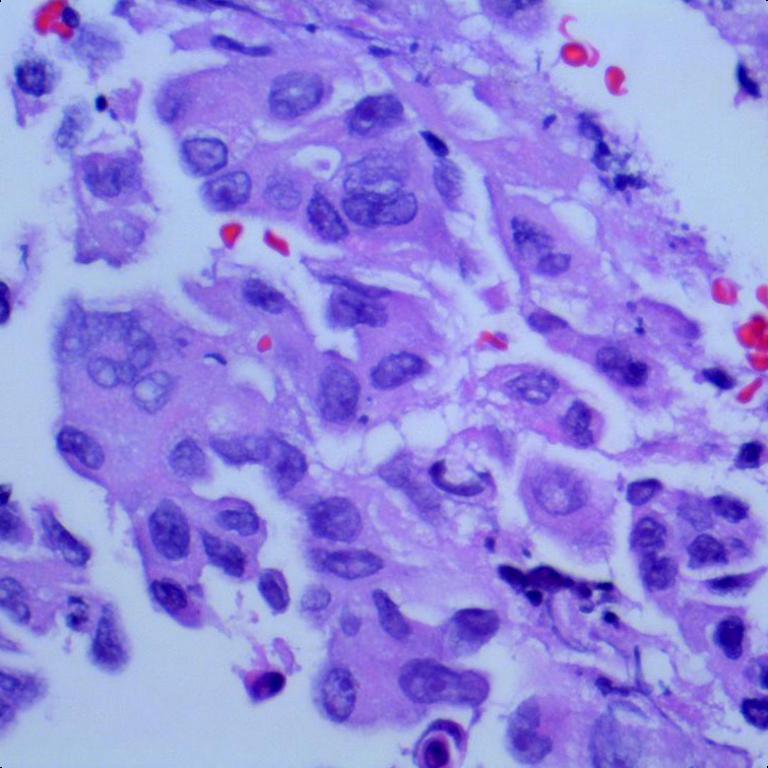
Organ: lung
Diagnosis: adenocarcinomas